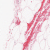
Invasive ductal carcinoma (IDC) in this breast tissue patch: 0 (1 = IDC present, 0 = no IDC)